Question: I have worked today on a project, which had no errors, and after a sort break, when I re-opened eclipse, I got the following error:

I have tried searching for a solution, but the error is to long in length to find any results.
I even downloaded the new 17 revision, but it didn't help.
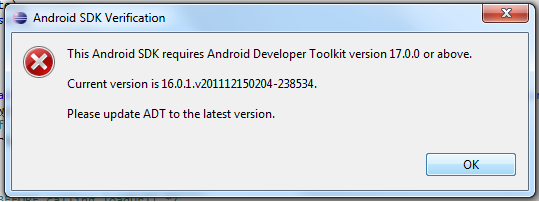
Answer: So lets start by verifying the current version of ADT installed. Just in case:
1. Start Eclipse
2. Click Help
3. Click "About Eclipse"
4. Then choose the icon that has the android robot

In the new dialog you will see the ADT version. If this is 17 then the error message does not lie and even though you may have tried to upgrade to version 17 it clearly has not. If it has then I would suggest a complete re-install of ADT and the SDK. You can follow the docs here <URL>
One reason the update may have failed before you start pulling it all apart is that you may need to run eclipse as an administrator. I also find that SDK updates via the SDK manager have to be done as an administrator too.
When going from Eclipse to the SDK Manager I sometimes find that Eclipse has not started it with admin rights even though Eclipse has them. Therefore the update process then fails. I find it best to start the SDK manager with admin rights yourself, and then update the SDK manually and check the error log for any issues (normally the download works but then fails to copy the files for me if I am not in administrator mode).
EDIT/UPDATE:
Have you checked the ADT settings in Eclipse, especially the setting for 'SDK Location'? Does it point to your up to date copy of the SDK? If it is having trouble opening the SDK manager then it could be the SDK is broken after attempting an update. I would uninstall it completely then download a fresh copy.